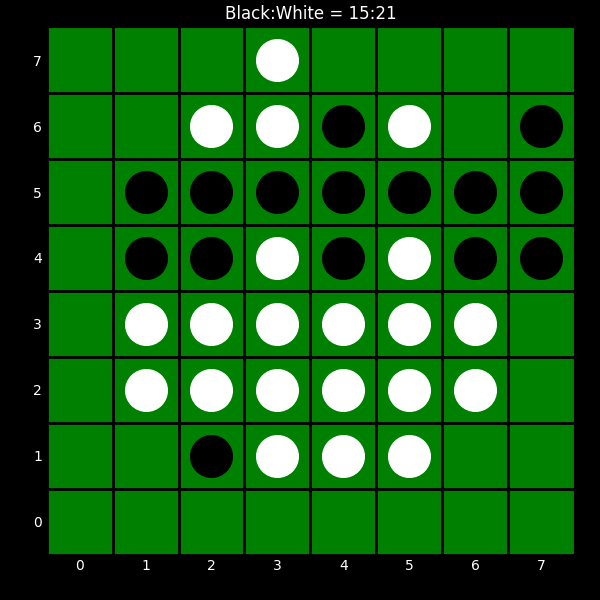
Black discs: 15
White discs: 21